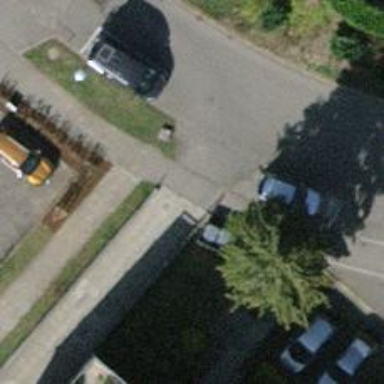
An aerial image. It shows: Concrete driveway with concrete plates.